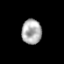
Tissue: prostate
Cell type: T cells
Senescence score: 0.2133
Nuclear area (px): 479
Mean DAPI intensity: 174.81